Field crop: tomato
Growth stage: 1
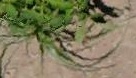
Species: cyperus